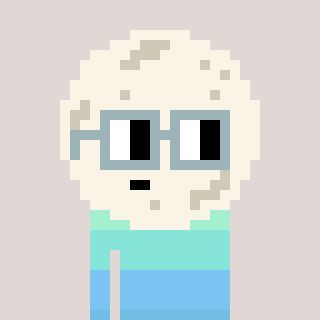
a pixel art character with square dark gray glasses, a moon-shaped head and a teal-colored body on a warm background